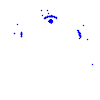
Particle: proton